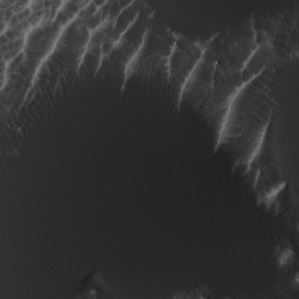
Label: non_frost